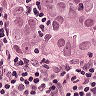
Metastatic tissue present: yes